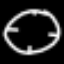
Label: clock